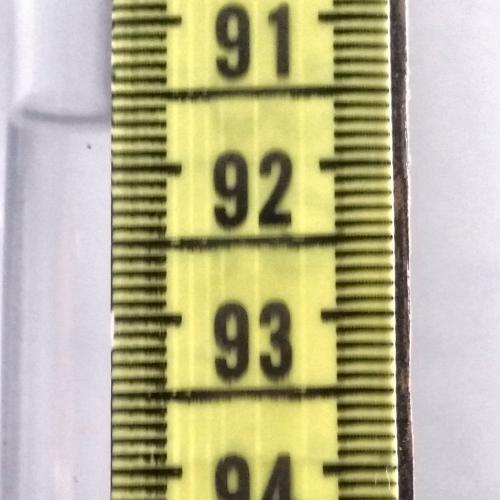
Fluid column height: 91.7 cm